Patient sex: M
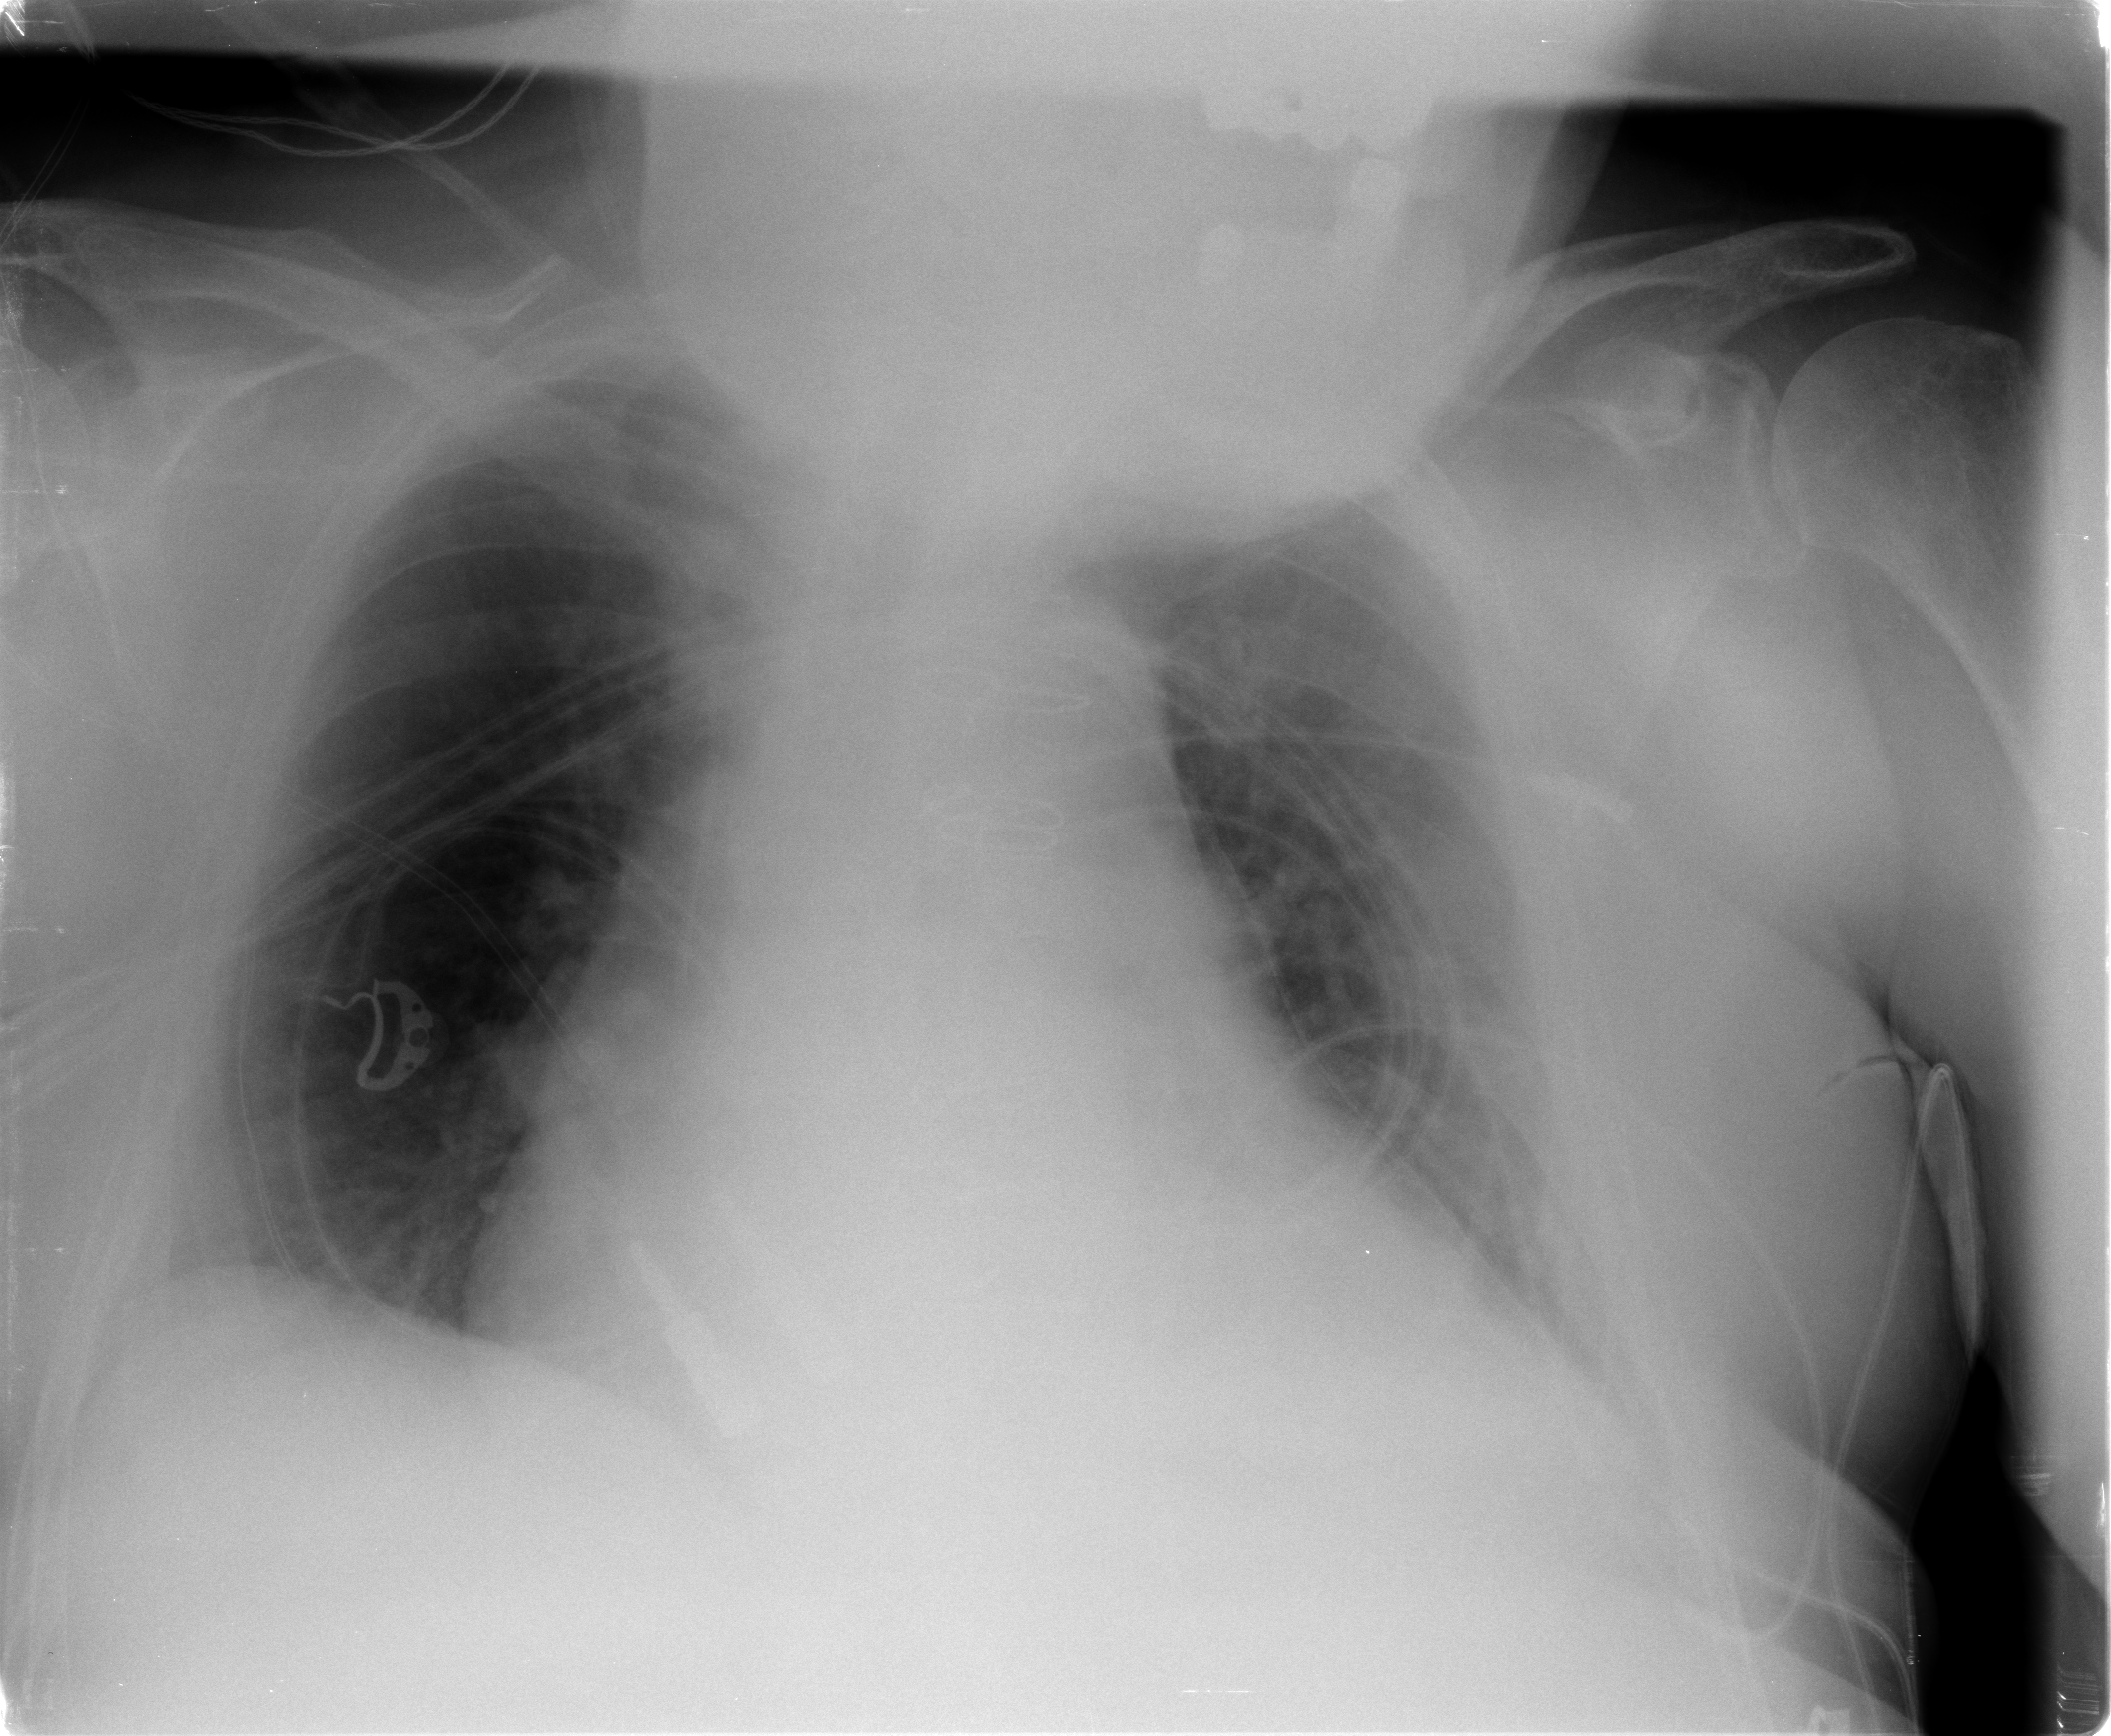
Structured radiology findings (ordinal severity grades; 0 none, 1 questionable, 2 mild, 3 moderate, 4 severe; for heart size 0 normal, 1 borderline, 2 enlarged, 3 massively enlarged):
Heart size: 3
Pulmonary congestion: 0
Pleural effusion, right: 1
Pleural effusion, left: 2
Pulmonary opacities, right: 1
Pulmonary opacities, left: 1
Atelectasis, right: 2
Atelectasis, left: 3